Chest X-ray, AP view. Patient: 60 years old, sex M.
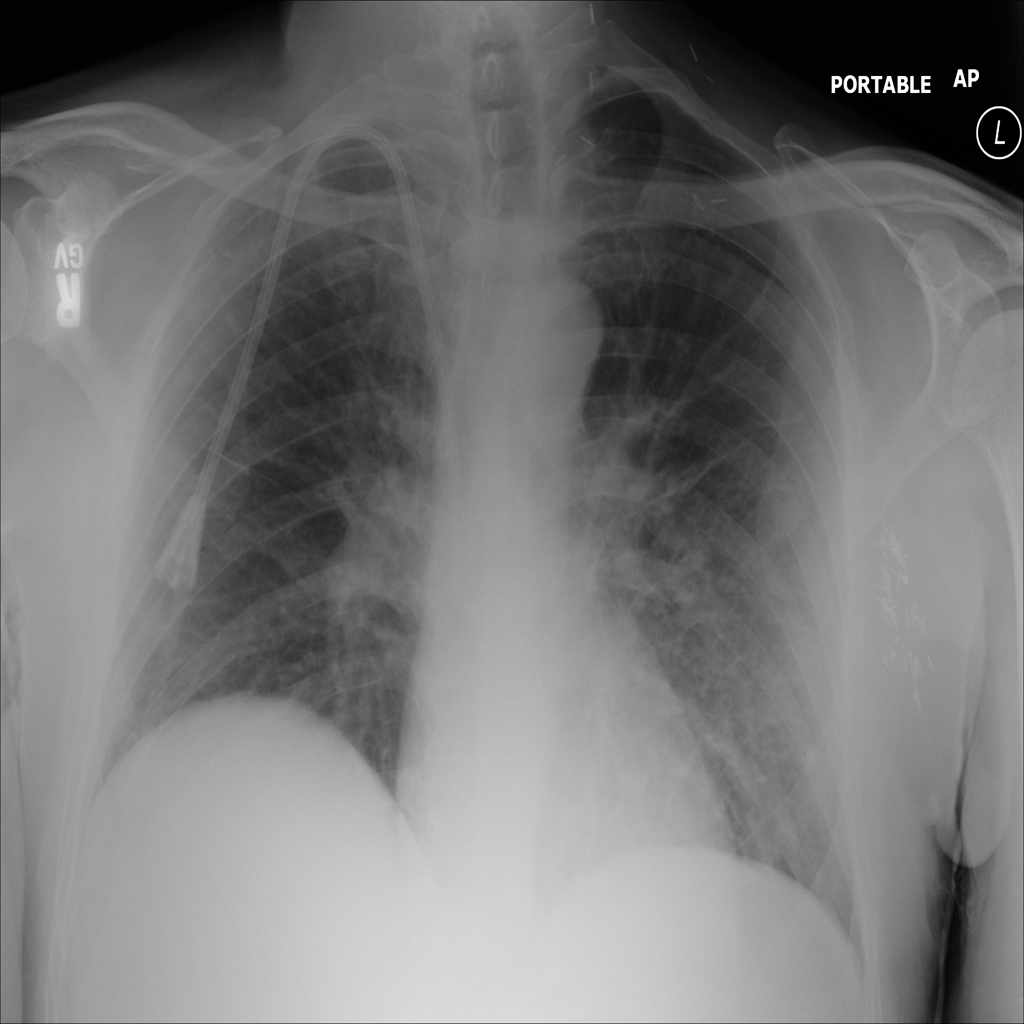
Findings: Nodule